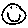
Label: smiley face